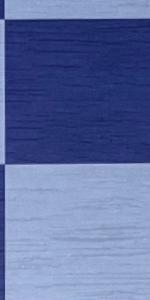
Label: Empty